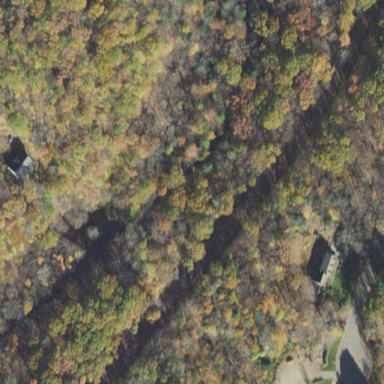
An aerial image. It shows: Existing Preserved Open Space in woodland area.